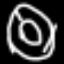
Label: donut